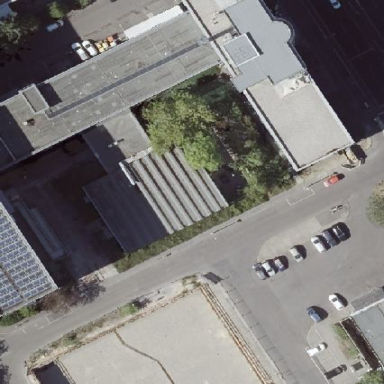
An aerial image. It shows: Commercial building.